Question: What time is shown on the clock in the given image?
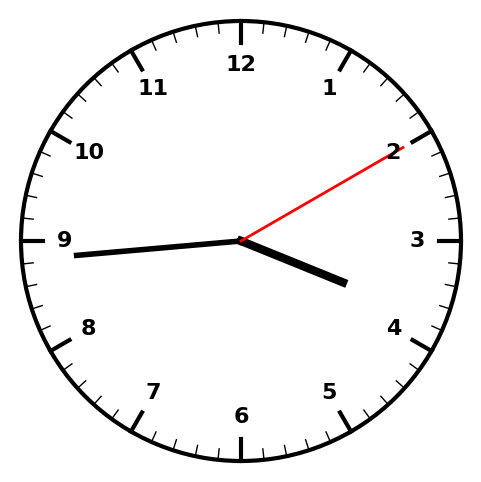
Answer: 03:44:10